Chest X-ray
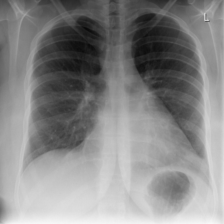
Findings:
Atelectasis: negative
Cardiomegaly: negative
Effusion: negative
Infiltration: negative
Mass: negative
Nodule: negative
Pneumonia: negative
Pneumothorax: negative
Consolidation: negative
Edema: negative
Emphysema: negative
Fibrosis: negative
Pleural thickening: negative
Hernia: negative